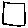
Label: square